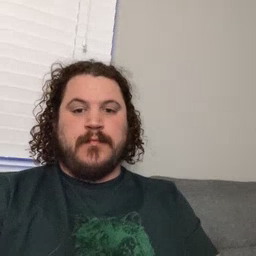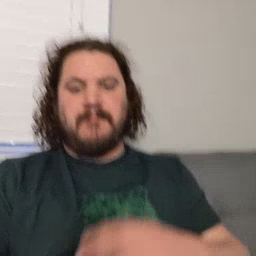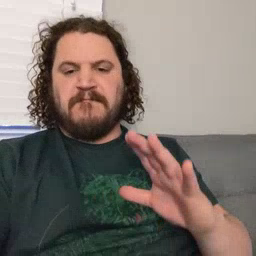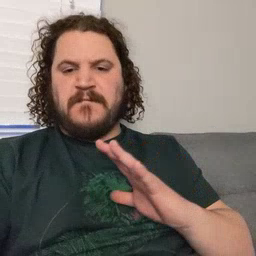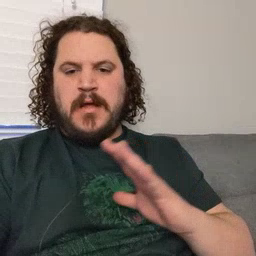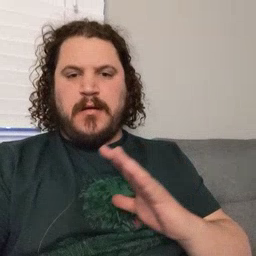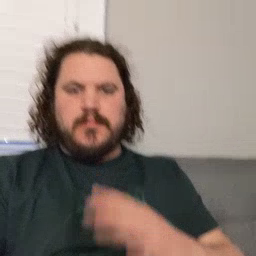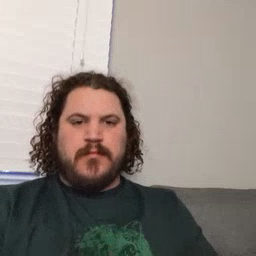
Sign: fine